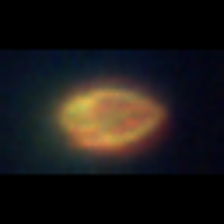
Taxon: Gyrodinium
Group: Dinoflagellates